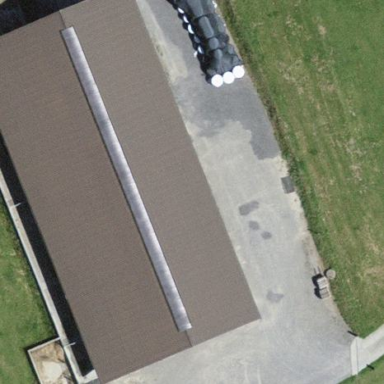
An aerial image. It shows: Barn.